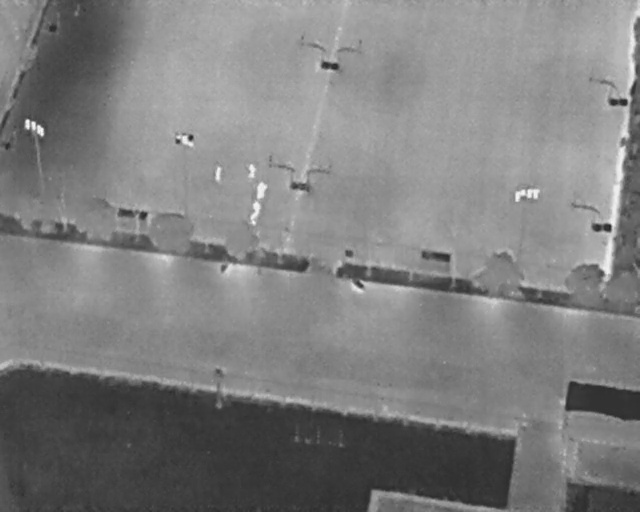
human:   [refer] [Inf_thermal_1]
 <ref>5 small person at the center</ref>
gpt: <box>[[32, 33, 35, 34, 2], [38, 32, 40, 34, 2], [38, 39, 41, 41, 2], [38, 41, 41, 43, 2], [39, 36, 42, 37, 2]]</box>